Question: The Xpath of the elements I want to read (Accounting, Business, Marketing, Technology) are as follows:
'''
/html/body/table/tbody/tr/td[2]/table/tbody/tr/td[2]/font/a
/html/body/table/tbody/tr/td[2]/table/tbody/tr/td[4]/font/a
/html/body/table/tbody/tr/td[2]/table/tbody/tr[3]/td[2]/font/a
/html/body/table/tbody/tr/td[2]/table/tbody/tr[3]/td[4]/font/a
'''
The id for all of the elements is
'''
//font[@class='wlCategoryLinkBold']/a
'''
The page I am testing is similar to the following:

I have the following test method:
'''
public void ListAllLinksInArray()
{
SelObj = new DefaultSelenium("localhost", 4444, "*iexplore", "http://localhost/crm.aspx");
SelObj.Start();
SelObj.Open("http://localhost/crm.aspx");
SelObj.SelectFrame("content");
List<string> topics = new List<string>();
int count = (int)SelObj.GetXpathCount("//font[@class='wlCategoryLinkBold']/a");
for (int i = 1; i <= count; i++)
{
if (SelObj.IsElementPresent("//font[@class='wlCategoryLinkBold']/a"))
{
string value = SelObj.GetText("//font[@class='wlCategoryLinkBold']/a[" + i + "]"); topics.Add(value);
}
}
string[] arrTopics = topics.ToArray();
System.IO.File.WriteAllLines(@"C:\WriteLines.txt", arrTopics);
}
'''
The above code only writes Accounting (once) in the text file.
If I do:
'''
string value = SelObj.GetText("//font[@class='wlCategoryLinkBold']/a");
'''
I get Accounting (4 times) in the text file.
What is wrong in the loop that is not printing all four links in the text file. Thanks in advance!
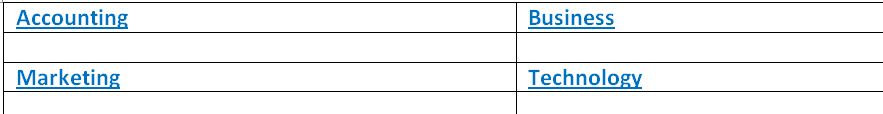
Answer: '''
//someElement[$k]
'''
where $k is a positive integer, isn't what you think.
This means:
Select all elements in the XML document that are named 'someElement' and that are the '$k'-th child of their parent.
However, from all 'a' elements in the XPath expression you are using, all of them seem to be the first and only child of their parents. This means that for all 'i' different than 1 the XPath expression selects nothing.
This is why you get only the first 'a' selected.
:
:
'''
"//font[@class='wlCategoryLinkBold']/a[" + i + "]"
'''
:
'''
"(//font[@class='wlCategoryLinkBold']/a)[" + i + "]"
'''
: In Xpath the '[]' operator has higher precedence (priority) than the '//' pseudo-operator. The way to specify different priorities, as usual, is by using brackets.